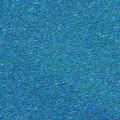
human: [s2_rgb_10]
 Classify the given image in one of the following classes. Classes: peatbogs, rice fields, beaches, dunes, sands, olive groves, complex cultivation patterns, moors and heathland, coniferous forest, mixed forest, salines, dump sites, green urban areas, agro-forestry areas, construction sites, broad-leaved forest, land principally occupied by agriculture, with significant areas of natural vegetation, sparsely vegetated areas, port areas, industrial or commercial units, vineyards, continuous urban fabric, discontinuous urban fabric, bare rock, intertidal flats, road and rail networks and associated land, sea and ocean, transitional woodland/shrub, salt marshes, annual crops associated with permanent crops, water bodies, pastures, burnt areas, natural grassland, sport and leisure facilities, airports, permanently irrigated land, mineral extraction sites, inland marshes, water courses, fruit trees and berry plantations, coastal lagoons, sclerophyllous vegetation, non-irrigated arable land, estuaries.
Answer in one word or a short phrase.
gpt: sea and ocean